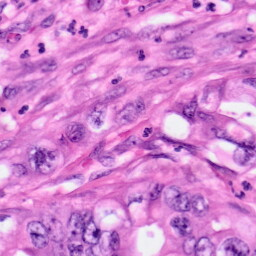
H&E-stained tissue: Pancreatic